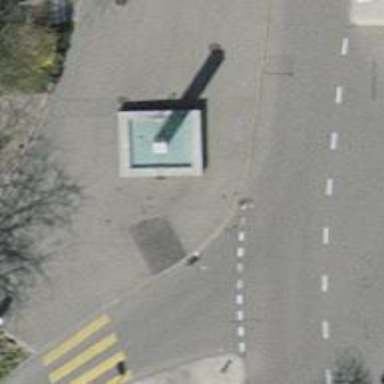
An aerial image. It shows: Drinking water amenity with drinking fountain.